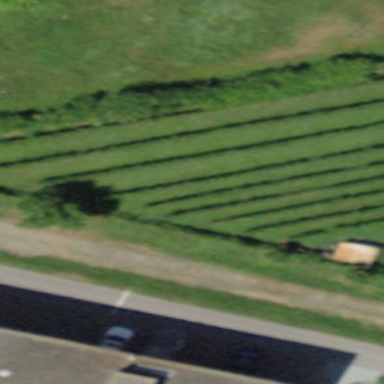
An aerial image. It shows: Vineyard.